Question: Can someone explain the gibberish characters at the end of every '.torrent' file?

The picture shows the understandable information along with only a part of the gibberish section. It just seems like the comprehensible part ends so abruptly at the pink pipeline I painted.
By the way, I am viewing it in VIM with UTF-8 encoding, which torrent files should be encoded with if I am not mistaken.
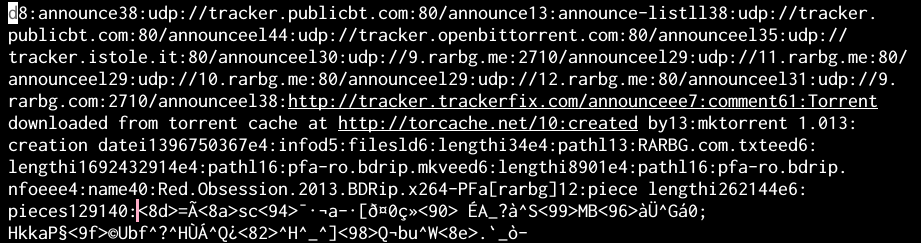
Answer: The data you are referring to is the value for the dictionary entry with a key of 'pieces'. The '6:pieces129140:' before your marked position indicates that the entry's key has a length of 6 characters, which allows us to determine that the key is 'pieces'. The '129140' which follows the key is the length of the entry's value, in bytes. This data structure is a result of <URL>.
The 'pieces' dictionary entry in the '.torrent' file contains the SHA1 hashes for all pieces concatenated into one long string. Hashes are important as they allow the user to ensure the pieces they have downloaded are valid. Using hashes for individual pieces is better than only having the hash for the whole file, as it reduces the wasted data; you don't have to download the file before your client realises that the data is invalid.
SHA1 hashes consist of 20 bytes, which are stored as raw bytes in the '.torrent' file. This is why the data appears malformed in your editor.
> 'pieces' maps to a string whose length is a multiple of 20. It is to be subdivided into strings of length 20, each of which is the SHA1 hash of the piece at the corresponding index.
Taken from <URL> BitTorrent protocol specification document.